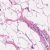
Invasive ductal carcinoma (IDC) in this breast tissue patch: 0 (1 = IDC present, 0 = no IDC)